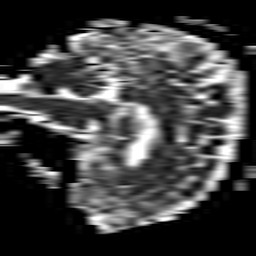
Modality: ADC
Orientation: sagittal
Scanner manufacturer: philips
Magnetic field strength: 1.5 T
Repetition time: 3.406 s
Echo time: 0.06922 s